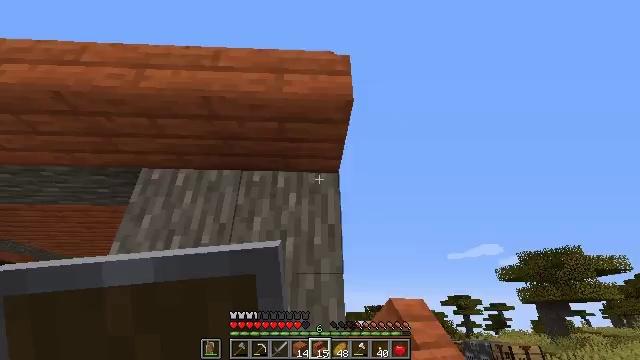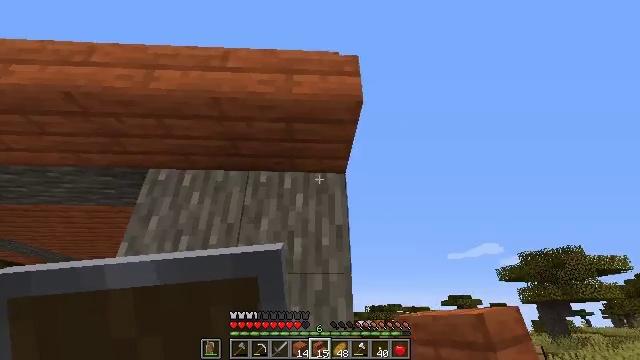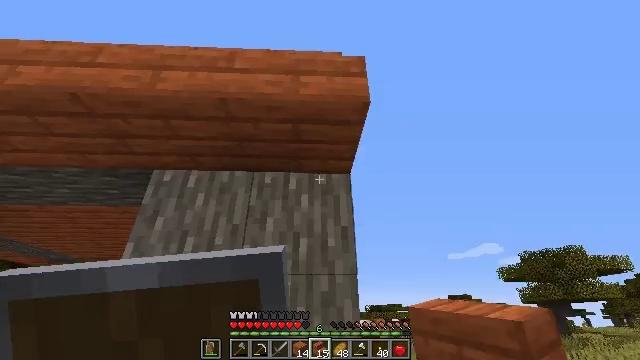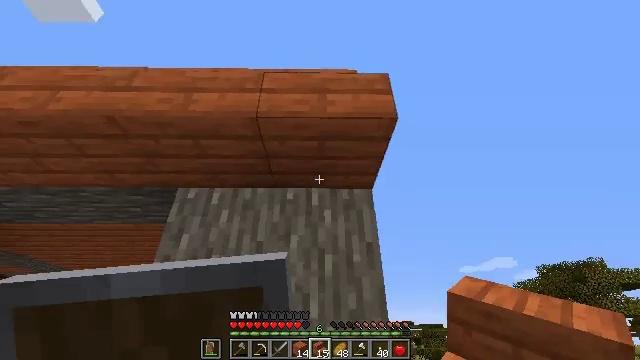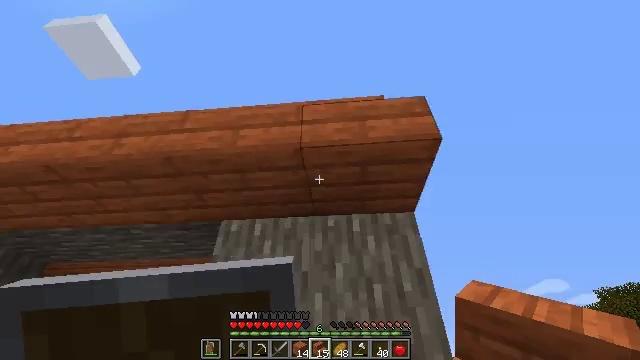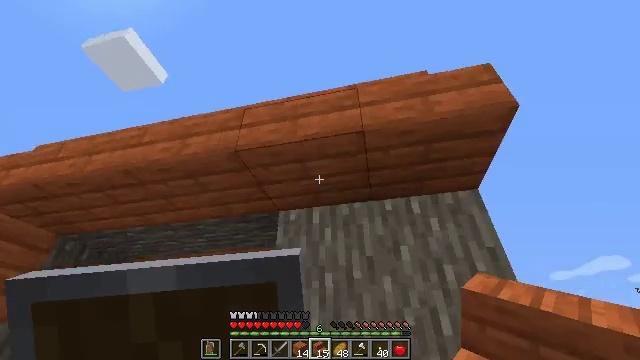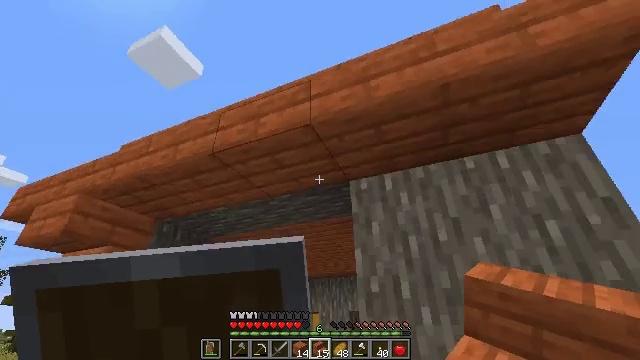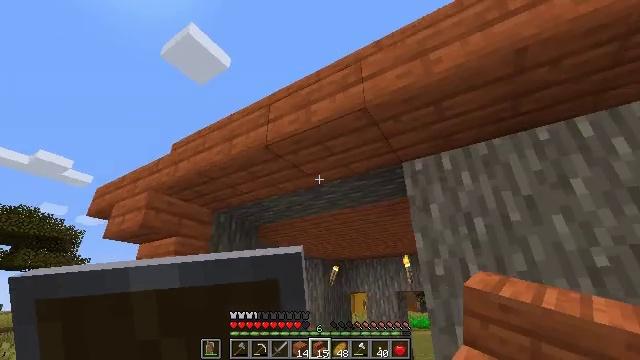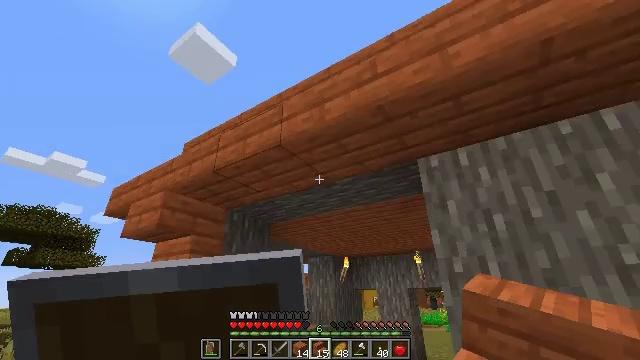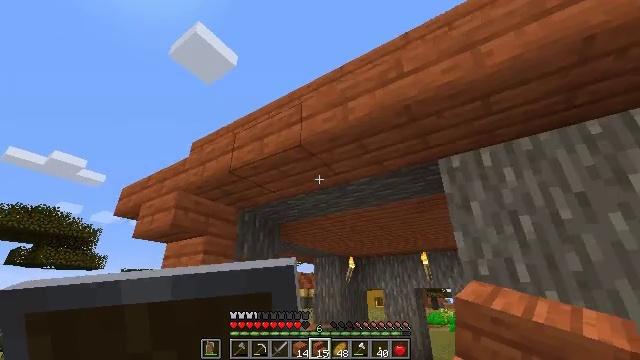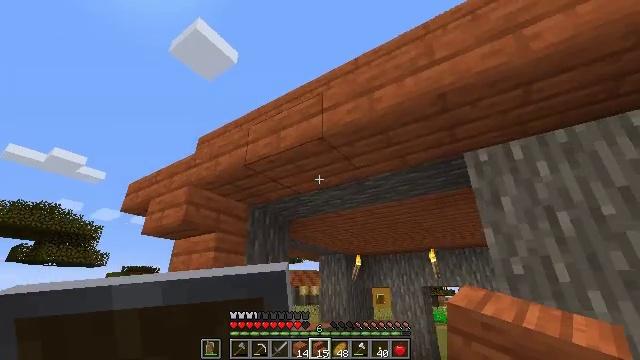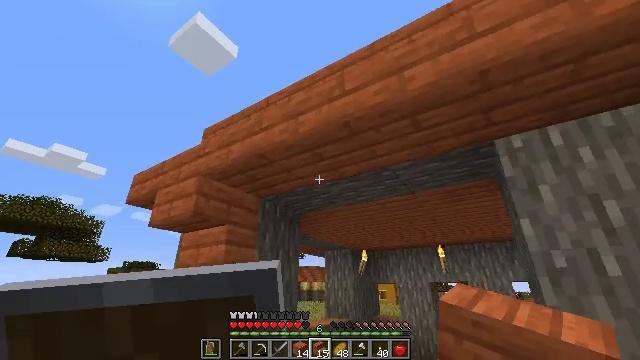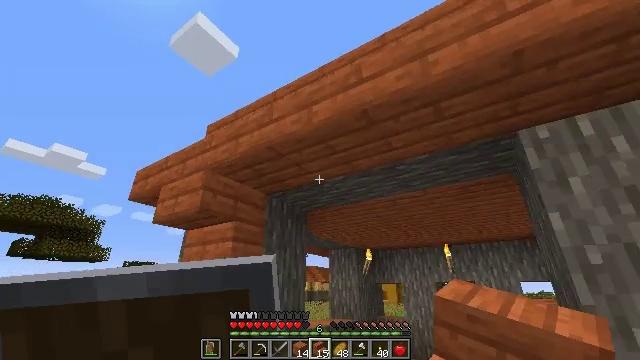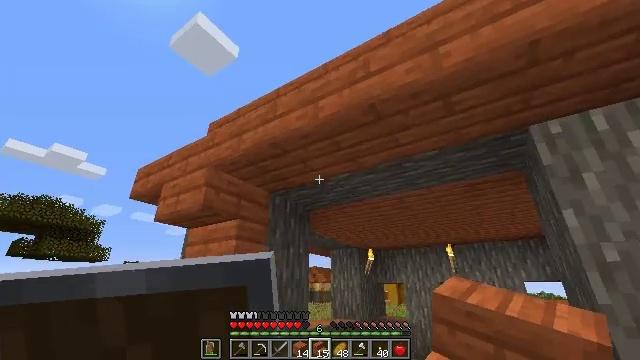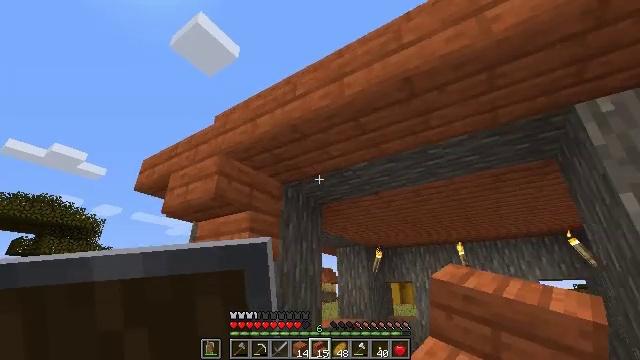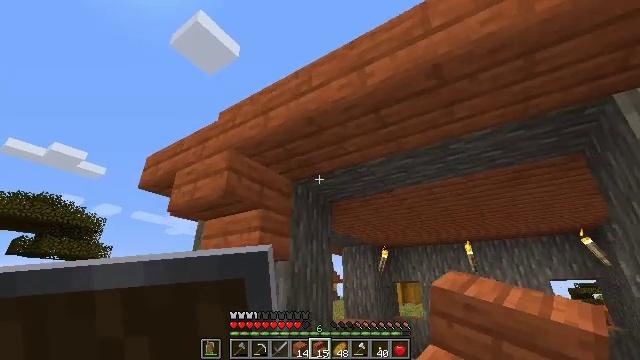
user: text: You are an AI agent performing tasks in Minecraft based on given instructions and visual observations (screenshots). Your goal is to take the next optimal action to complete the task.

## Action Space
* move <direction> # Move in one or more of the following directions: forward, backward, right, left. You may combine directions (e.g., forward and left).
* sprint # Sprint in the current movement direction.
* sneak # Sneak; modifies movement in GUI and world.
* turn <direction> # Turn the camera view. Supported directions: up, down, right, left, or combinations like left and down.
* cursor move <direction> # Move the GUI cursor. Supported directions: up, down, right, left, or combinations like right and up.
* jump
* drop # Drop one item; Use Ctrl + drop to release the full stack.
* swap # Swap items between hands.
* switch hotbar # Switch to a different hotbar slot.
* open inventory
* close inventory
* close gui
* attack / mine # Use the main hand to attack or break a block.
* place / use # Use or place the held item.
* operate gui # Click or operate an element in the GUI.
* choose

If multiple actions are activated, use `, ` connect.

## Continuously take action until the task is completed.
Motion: motion action
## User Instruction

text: Break the acacia stairs in your build.
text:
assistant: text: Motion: move left
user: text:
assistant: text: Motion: move left
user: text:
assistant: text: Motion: move left, turn left and up
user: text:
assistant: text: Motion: move left, turn left and up
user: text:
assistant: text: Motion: move left, turn left and down
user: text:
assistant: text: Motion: move left, turn left and down
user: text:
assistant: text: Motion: move left, turn left and down
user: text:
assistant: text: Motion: move left, turn left
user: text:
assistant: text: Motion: move forward and move left
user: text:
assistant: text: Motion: move forward and move left
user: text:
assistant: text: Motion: move forward and move left
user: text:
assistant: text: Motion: move forward and move left
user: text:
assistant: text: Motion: move forward and move left
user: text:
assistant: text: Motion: move forward and move left
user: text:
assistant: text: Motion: move forward and move left
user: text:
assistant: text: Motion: move forward and move left
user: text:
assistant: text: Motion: move forward and move left
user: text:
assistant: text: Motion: move forward and move left
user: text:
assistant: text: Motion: no_op
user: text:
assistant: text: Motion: no_op
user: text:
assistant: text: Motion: no_op
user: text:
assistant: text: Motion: no_op
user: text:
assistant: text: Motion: no_op
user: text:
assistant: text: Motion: no_op
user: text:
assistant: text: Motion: no_op
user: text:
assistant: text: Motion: no_op
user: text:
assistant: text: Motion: no_op
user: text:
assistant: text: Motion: no_op
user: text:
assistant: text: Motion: no_op
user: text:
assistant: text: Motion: no_op